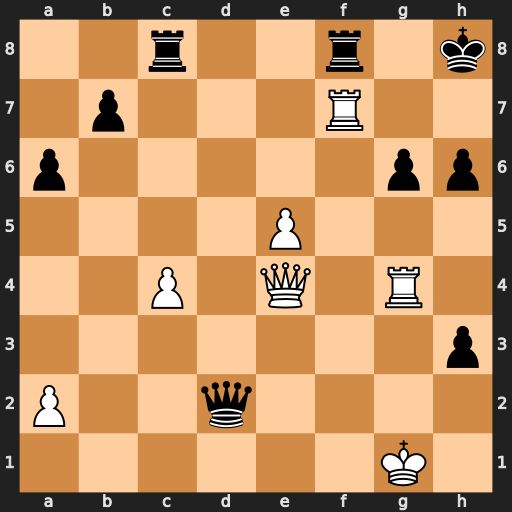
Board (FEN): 2r2r1k/1p3R2/p5pp/4P3/2P1Q1R1/7p/P2q4/6K1
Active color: w
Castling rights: -
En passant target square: -
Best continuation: Rh7+ Kxh7 Qxg6+ Kh8 Qg7#